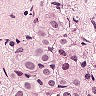
Metastatic tissue present: yes